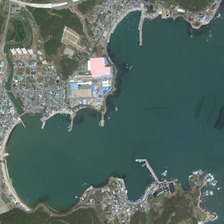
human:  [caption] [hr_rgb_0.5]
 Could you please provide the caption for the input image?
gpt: a large piece of green plants are around a port with many buildings and some boats .

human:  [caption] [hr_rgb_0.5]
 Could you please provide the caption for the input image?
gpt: a large piece of green plants are around a port with many buildings and some boats .

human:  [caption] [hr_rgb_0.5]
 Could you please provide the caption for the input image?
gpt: a large piece of green plants are around a port with many buildings and some boats .

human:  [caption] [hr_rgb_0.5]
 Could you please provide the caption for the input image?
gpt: a large piece of green plants are around a port with many buildings and some boats .

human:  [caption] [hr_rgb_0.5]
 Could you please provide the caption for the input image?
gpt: a large piece of green plants are around a port with many buildings and some boats .